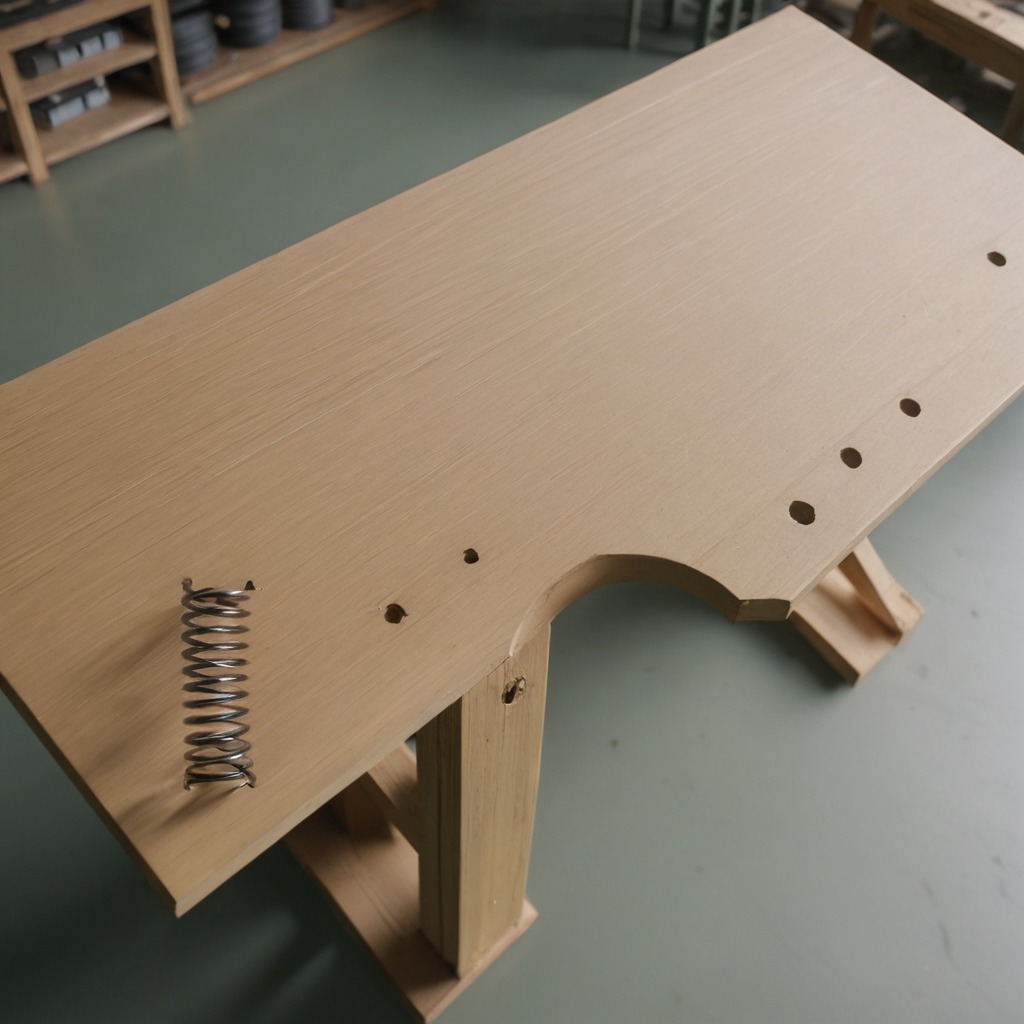
A coiled metal spring lies on a workbench inside a coastal fishing gear workshop.